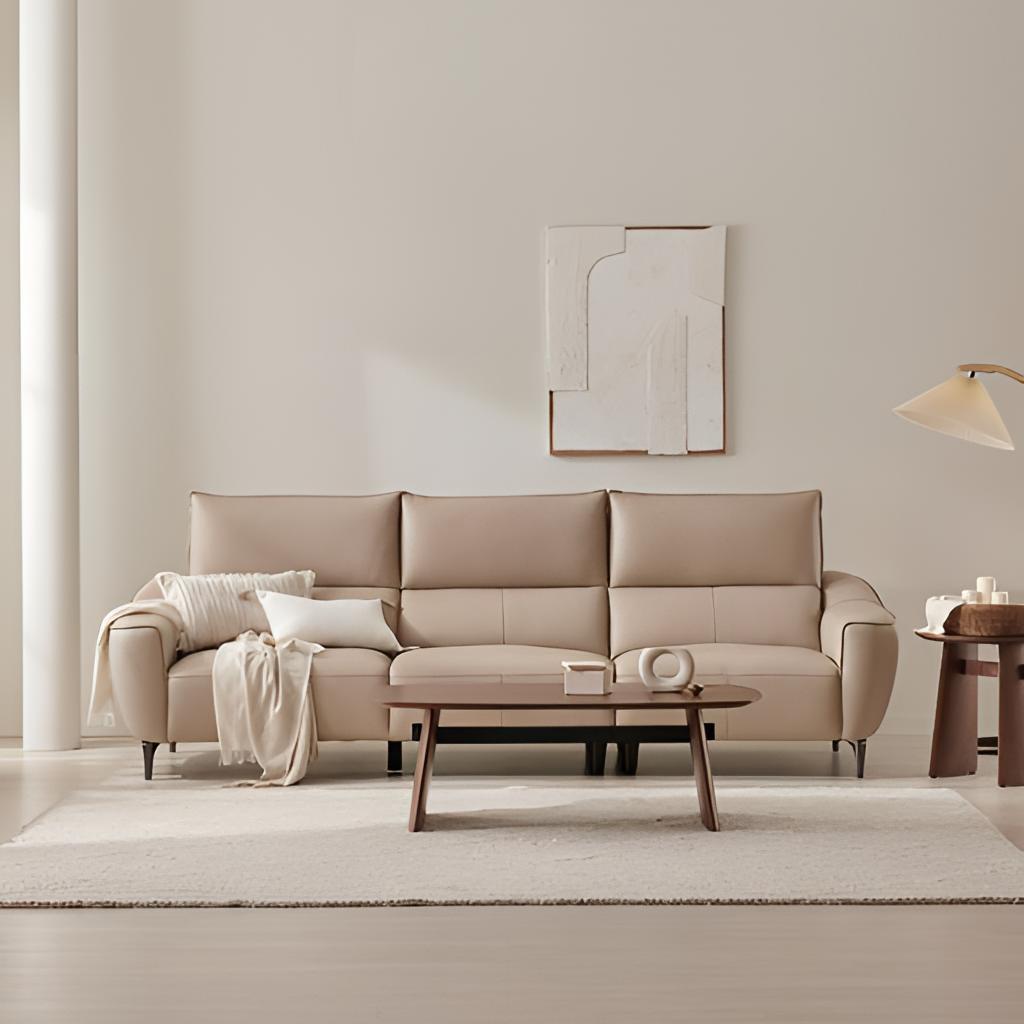
living room, leather sofa, wood flooring, with plank pattern, modern, cream paint wallpaper, with solid pattern